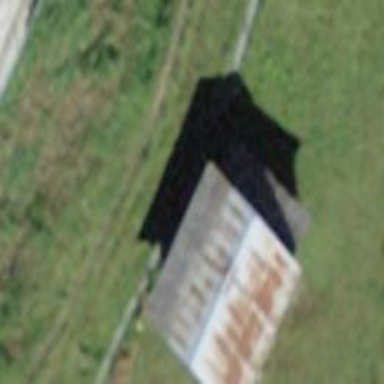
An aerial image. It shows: Rural barn.